Question: I use Windows 10 and I just start python

1. why my root code is just 'NAME': BASE_DIR / 'db.sqlite3', When searching, many people come up with 'NAME': os.path.join(BASE_DIR, 'db.sqlite3'), this way. Why am I only different?
2. When I try to check the database, it cannot be checked. However, it is possible to update the database through migration. How can I check the make sqlite3 of data?
'''
(fcdjango_env) PS C:\python_mvt
c_community> sqlite3 db.sqlite3
sqlite3: The term 'sqlite3' is not recognized as the name of a cmdlet, function, script file, or operable program.
Check the spelling of the name, or if a path was included, verify that the path is correct and try again.
'''
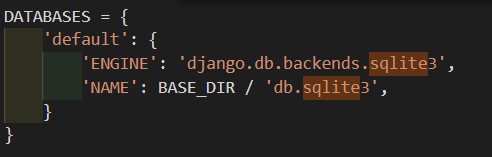
Answer: You can use <URL> module for make address for root of your project
'''
import os
BASE_DIR = os.path.dirname(os.path.abspath(__file__))
DB_PATH = os.path.join (BASE_DIR , 'db_test_dir\database.db')
print(DB_PATH)
'''
and if you want more complex path for file system you can use <URL>
sorry for my bad english